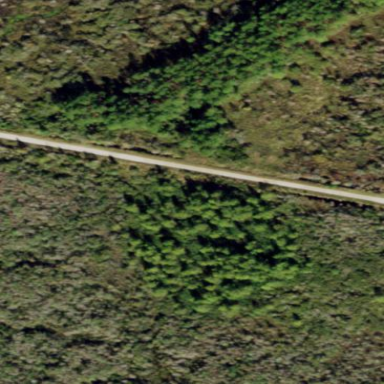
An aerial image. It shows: Woodland with needle-leaved trees.